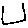
Label: square